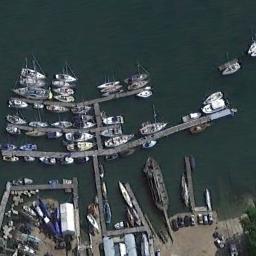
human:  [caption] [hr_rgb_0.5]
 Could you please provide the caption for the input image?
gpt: The harbor has lots of neatly docked boats and the color of the waters is green .

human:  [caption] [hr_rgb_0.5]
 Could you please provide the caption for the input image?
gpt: Many buildings are near the harbor .

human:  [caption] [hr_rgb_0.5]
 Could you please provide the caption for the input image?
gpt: There are some yachts lined up on the sea next to the harbor of the building .

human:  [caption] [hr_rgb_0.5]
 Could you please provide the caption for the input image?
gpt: There are many boats on the harbor .

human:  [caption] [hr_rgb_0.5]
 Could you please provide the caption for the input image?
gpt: There are some buildings beside the harbor with some ships .